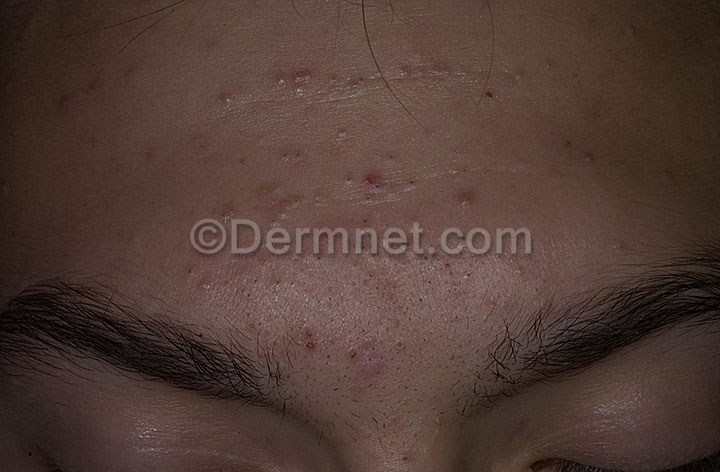
Disease: Acne and Rosacea Photos